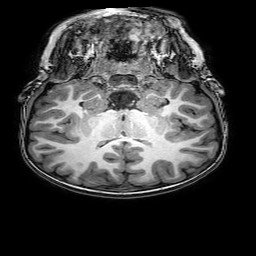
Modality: T1w
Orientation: sagittal
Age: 7
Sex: female
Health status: healthy